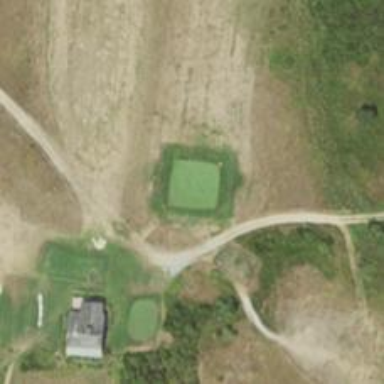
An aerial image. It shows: View of golf hole.